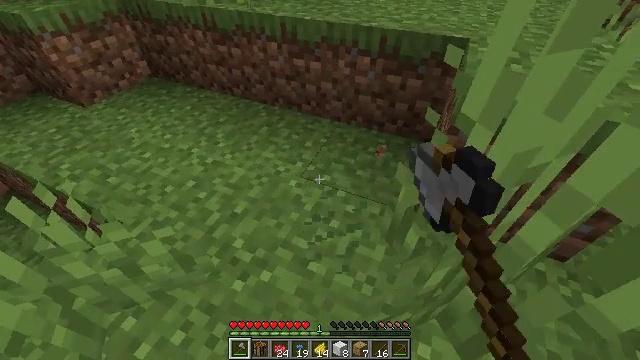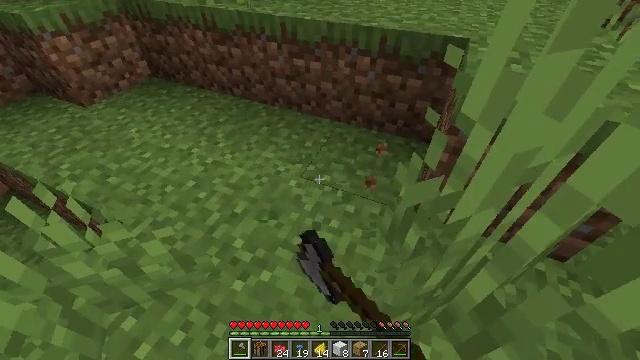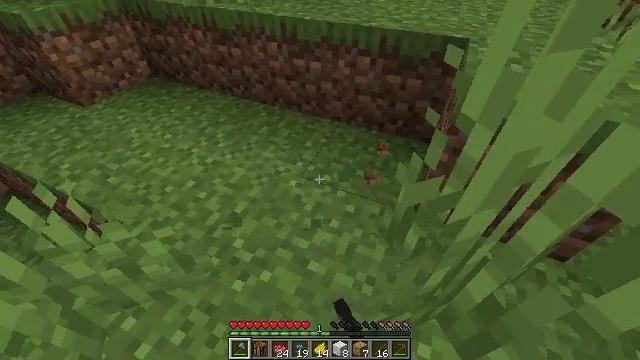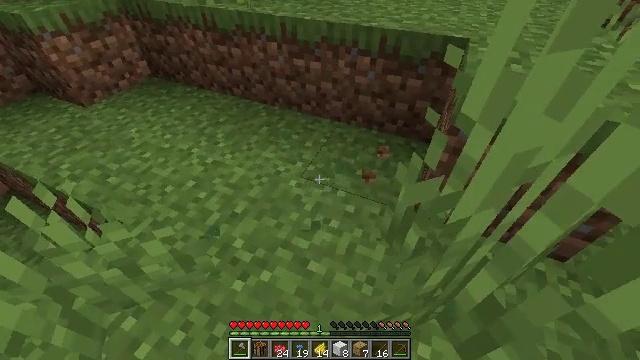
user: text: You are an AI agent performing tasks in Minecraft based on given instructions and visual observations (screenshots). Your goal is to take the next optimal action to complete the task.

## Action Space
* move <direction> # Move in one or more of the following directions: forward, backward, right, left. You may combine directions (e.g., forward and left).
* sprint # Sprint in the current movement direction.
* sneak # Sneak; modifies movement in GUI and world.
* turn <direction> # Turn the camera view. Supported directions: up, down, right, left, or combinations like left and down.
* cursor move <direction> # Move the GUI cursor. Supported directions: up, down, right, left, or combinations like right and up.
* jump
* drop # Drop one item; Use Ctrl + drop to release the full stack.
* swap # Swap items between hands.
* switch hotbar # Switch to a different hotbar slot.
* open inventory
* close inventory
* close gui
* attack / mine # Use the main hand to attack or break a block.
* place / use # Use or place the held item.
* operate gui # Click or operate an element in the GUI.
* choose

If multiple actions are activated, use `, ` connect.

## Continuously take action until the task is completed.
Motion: motion action
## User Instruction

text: Harvest a cornflower from the meadow.
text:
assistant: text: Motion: attack / mine
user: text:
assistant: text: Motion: no_op
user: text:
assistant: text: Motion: no_op
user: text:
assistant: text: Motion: no_op